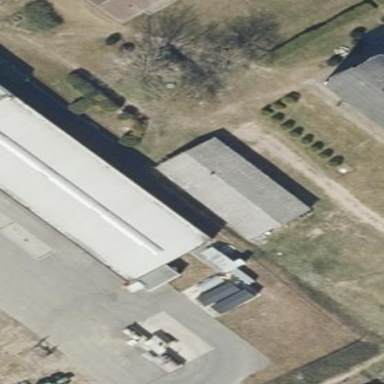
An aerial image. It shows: Group of garages.